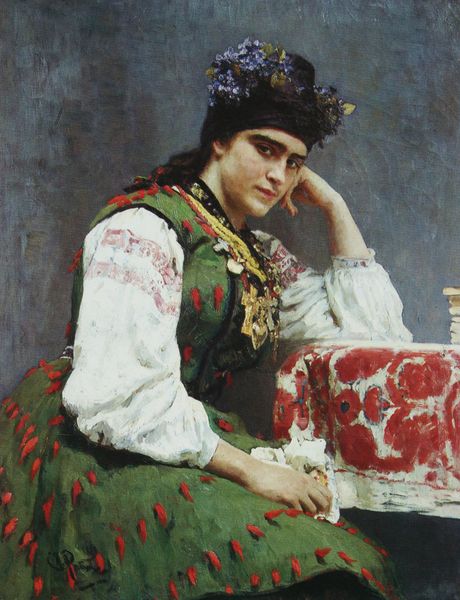
Titel: Bildnis Sofia Michailowna Dragomirowa (Die Ukrainerin)
Künstler: Ilja Repin
Standort: St. Petersburg
Institution: Russisches Museum
Schlagwörter: blau, dunkel, gemälde, hand, weiß, grün, sitzen, blume, blumen, braun, ellbogen, frau, geste, hell, hintergrund, hut, kleid, licht, mund, nase, profil, schmuck, stützen, tisch, blick, blüte, blüten, rot, tuch, haube, malerei, muster, jung, mütze, wand, arm, augen, bluse, falten, gesicht, leinen, ärmel, bild, bildnis, hals, portrait, porträt, tischdecke, tischtuch, öl, gold, sitzend, stickerei, decke, saum, augenbrauen, kinn, vase, kopfbedeckung, bücher, kette, farbe, lila, haarband, bordüre, braut, kopftuch, zopf, brauen, faltig, verzierung, schoß, aufstützen, flieder, betrachter, foto, fotografie, punkte, buch, blumenmuster, gemalt, kreuz, mohn, tupfen, tracht, kerzenständer, kreuze, geblümt, kahlo, veilchen, herz, blumenschmuck, femme, fleurs, kopfschmuck, tradition, komplementärkontrast, folklore, abgestützt, handgelenk, ungarn, braunhaarig, wieß, zotteln, portröt, volkstracht, blumenband, rod, siebenbürgen, brustschmuck, frieda, tishcdecke, ttaschentuch, ungarin, veilchenkranz, rumänien, umhängeschmuck